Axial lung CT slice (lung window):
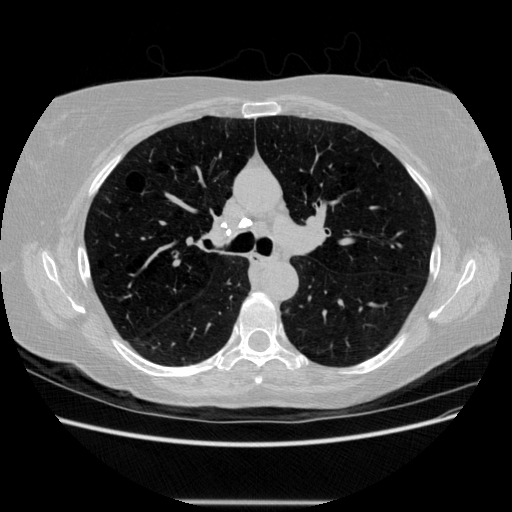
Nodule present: no